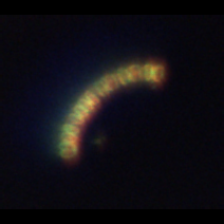
Taxon: Chaetoceros
Group: Diatoms